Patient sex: F
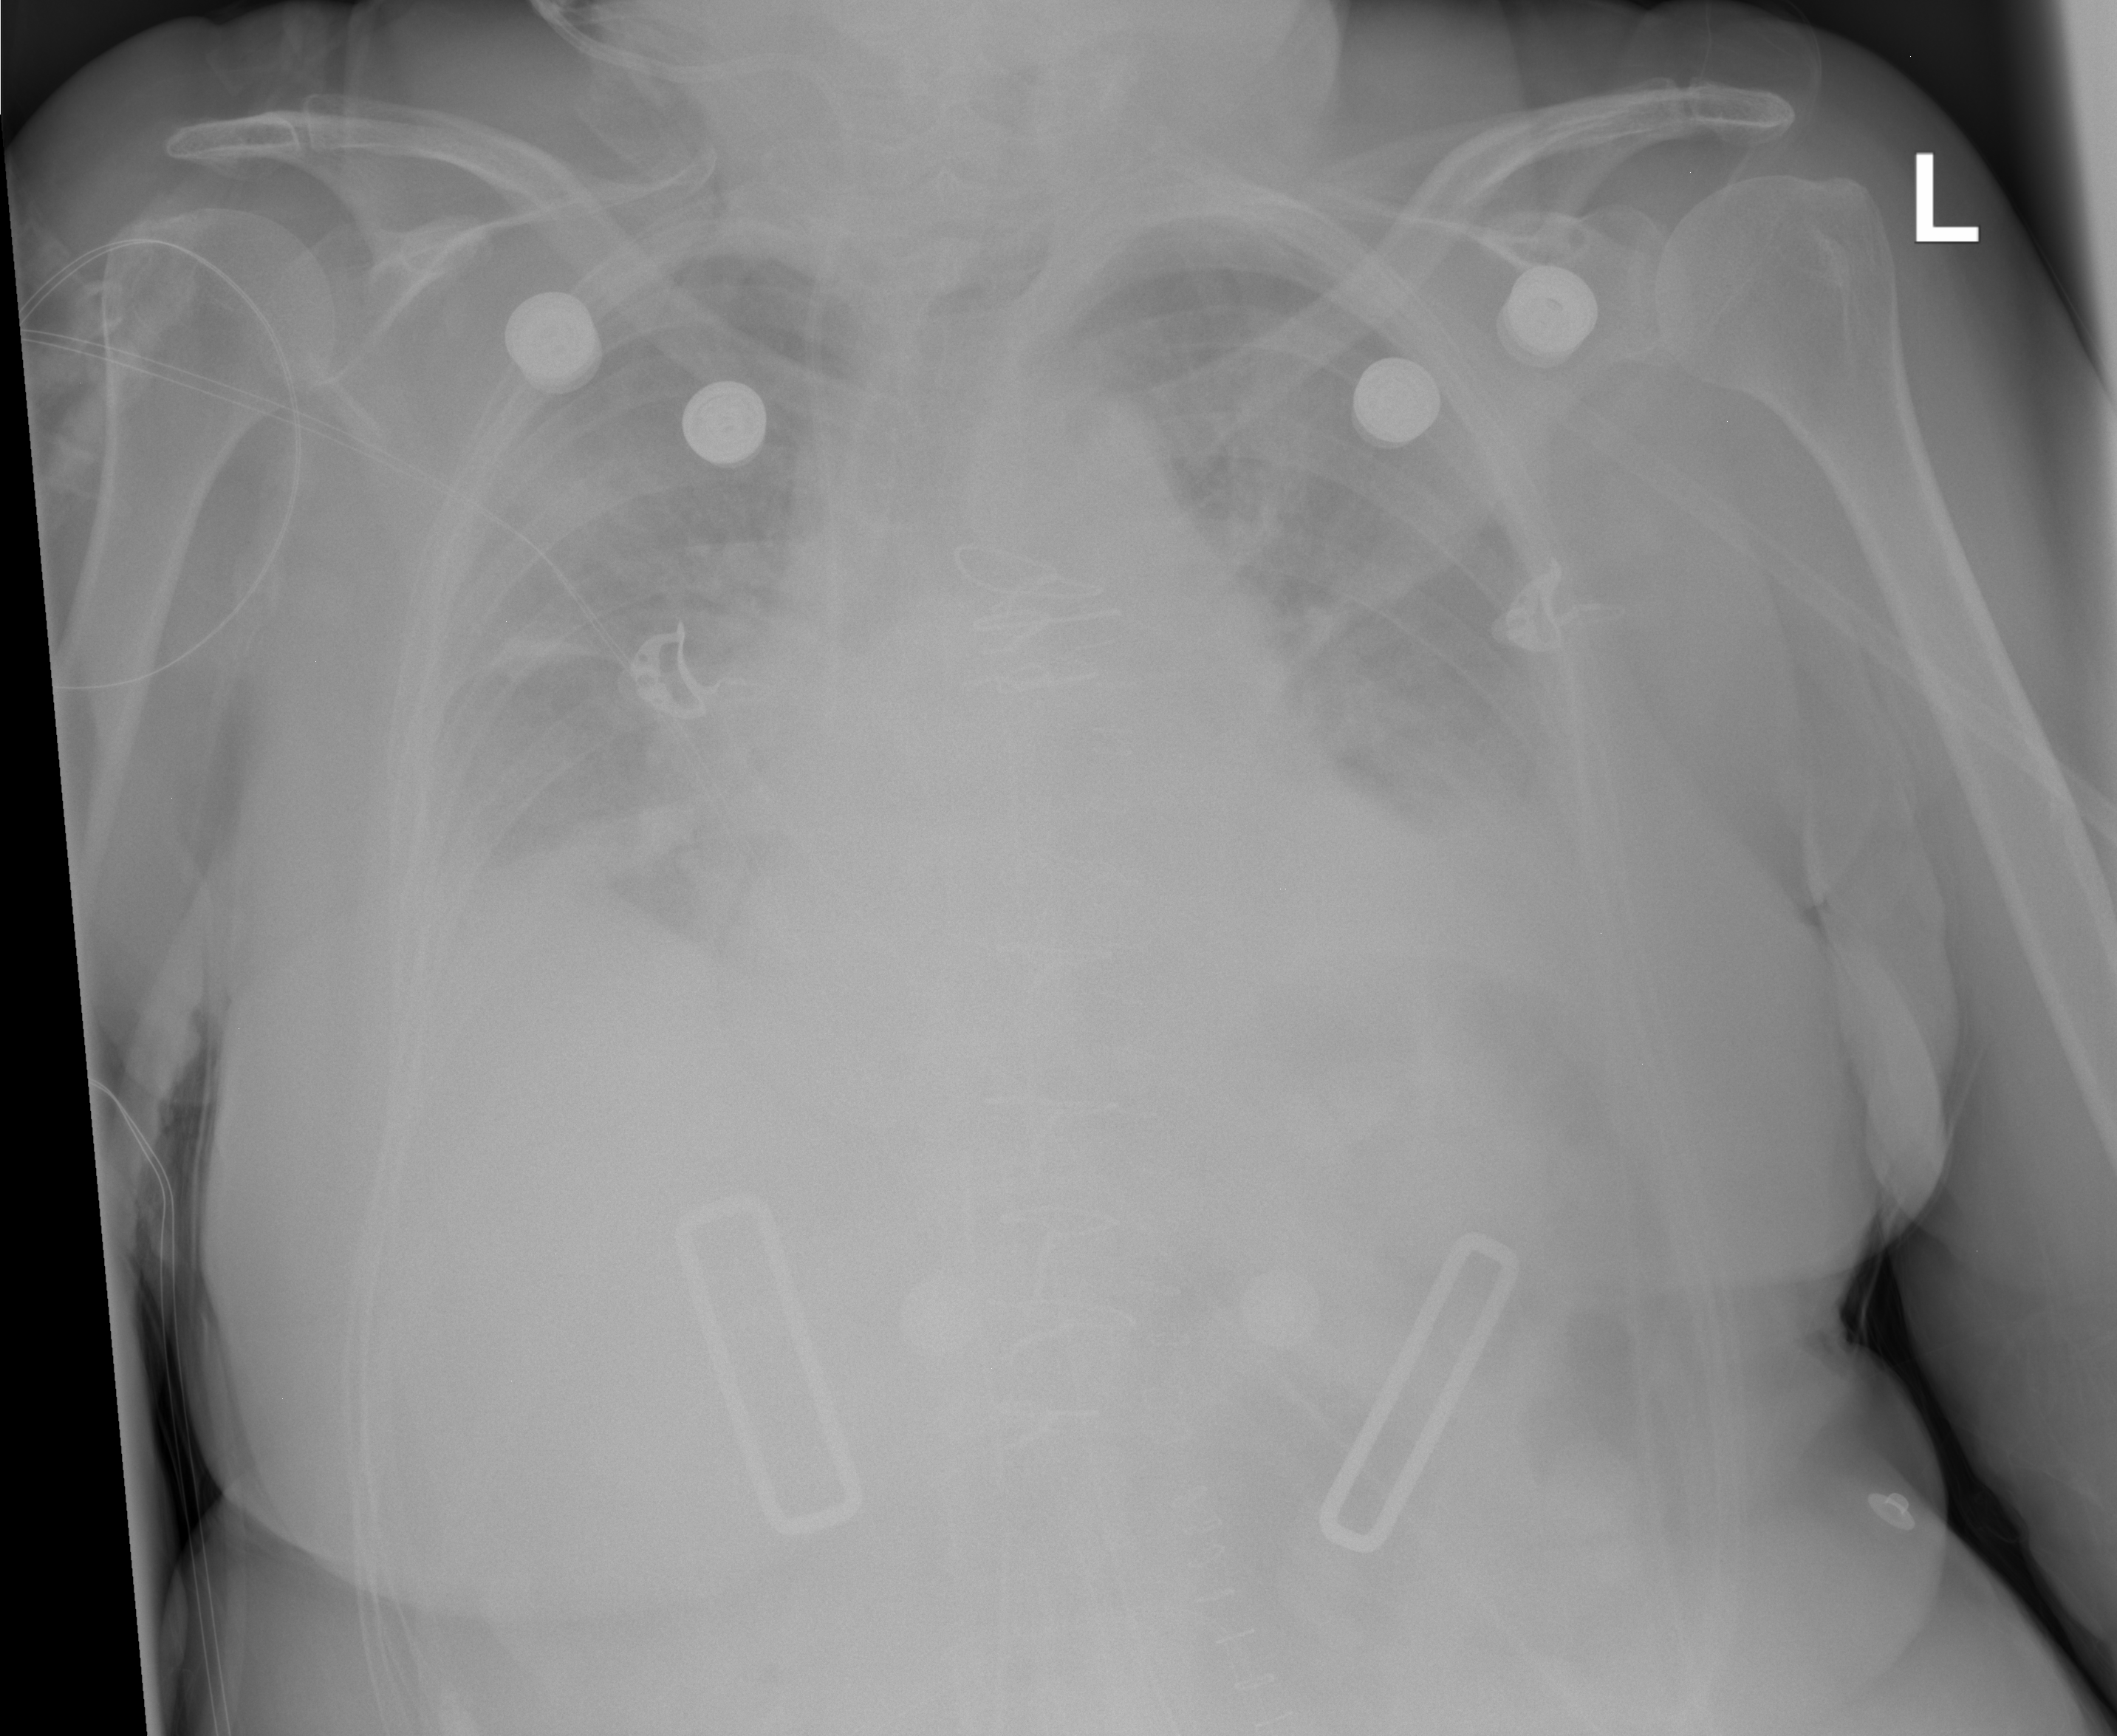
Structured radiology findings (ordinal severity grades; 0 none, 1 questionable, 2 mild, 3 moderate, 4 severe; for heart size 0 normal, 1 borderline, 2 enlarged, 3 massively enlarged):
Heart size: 1
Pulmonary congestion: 0
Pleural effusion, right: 2
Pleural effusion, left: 2
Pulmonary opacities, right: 0
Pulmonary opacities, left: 0
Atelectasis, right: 2
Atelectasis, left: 2